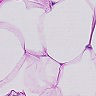
Metastatic tissue present: no